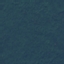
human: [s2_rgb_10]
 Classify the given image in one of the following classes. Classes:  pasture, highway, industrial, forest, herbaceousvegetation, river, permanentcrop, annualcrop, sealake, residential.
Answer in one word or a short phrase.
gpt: Forest